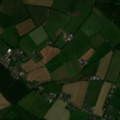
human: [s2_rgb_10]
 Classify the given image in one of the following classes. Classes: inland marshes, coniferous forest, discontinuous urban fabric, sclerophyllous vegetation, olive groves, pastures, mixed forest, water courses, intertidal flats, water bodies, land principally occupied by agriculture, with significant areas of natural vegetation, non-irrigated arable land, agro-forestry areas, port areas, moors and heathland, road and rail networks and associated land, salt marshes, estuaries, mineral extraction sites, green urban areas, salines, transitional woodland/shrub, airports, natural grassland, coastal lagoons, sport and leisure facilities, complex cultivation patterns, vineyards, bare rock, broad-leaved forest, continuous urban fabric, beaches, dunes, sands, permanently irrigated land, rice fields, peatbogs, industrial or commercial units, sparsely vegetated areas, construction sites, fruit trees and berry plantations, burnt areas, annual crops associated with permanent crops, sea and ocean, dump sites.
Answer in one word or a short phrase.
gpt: non-irrigated arable land, pastures, mixed forest, inland marshes